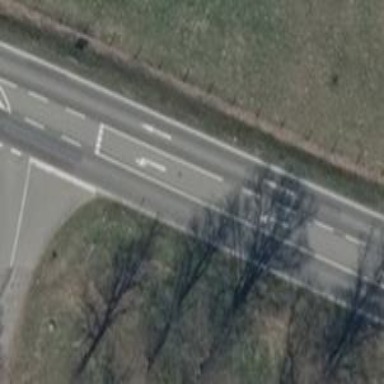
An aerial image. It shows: Primary highway.